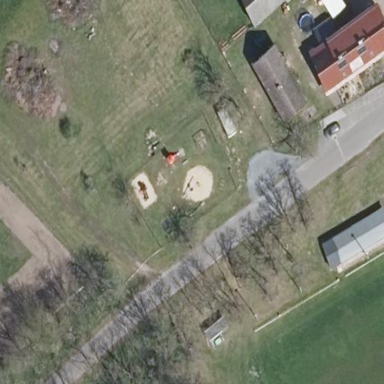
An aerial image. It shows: Playground area for leisure activities on the land.